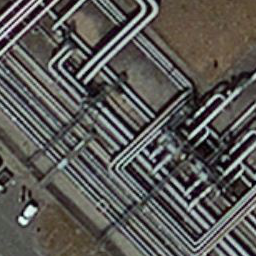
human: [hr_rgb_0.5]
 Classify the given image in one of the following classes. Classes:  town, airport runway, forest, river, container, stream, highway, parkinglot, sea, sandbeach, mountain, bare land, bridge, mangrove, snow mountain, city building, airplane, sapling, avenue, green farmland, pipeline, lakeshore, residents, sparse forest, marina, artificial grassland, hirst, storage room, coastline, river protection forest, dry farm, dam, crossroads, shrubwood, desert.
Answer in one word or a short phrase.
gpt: pipeline